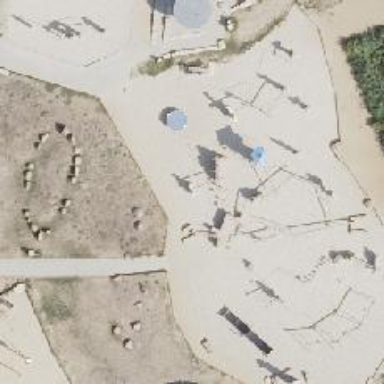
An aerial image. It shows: Artwork in the playground.